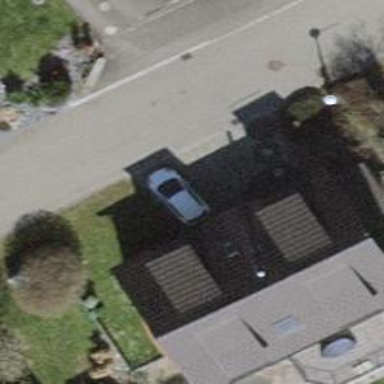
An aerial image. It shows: Building with tile roof.